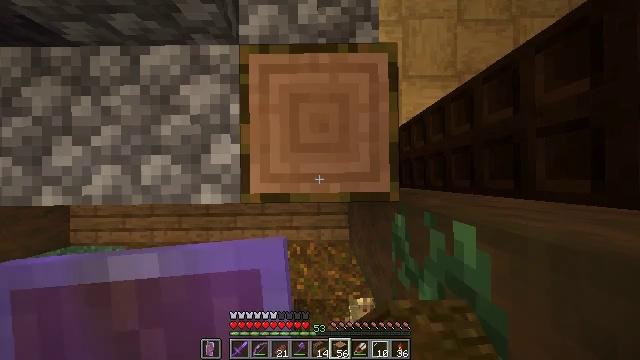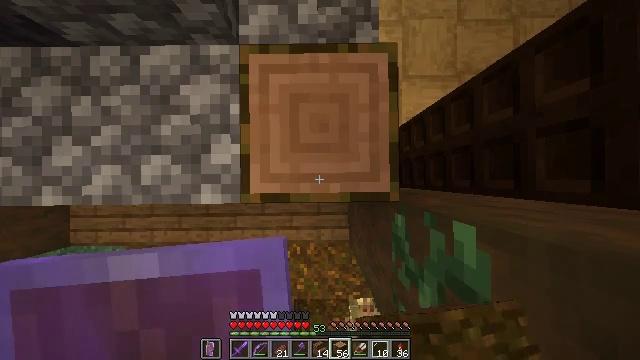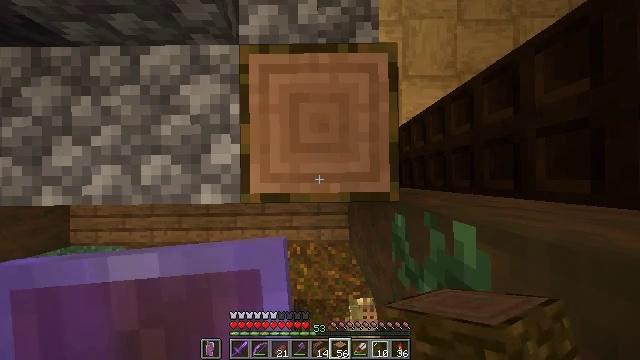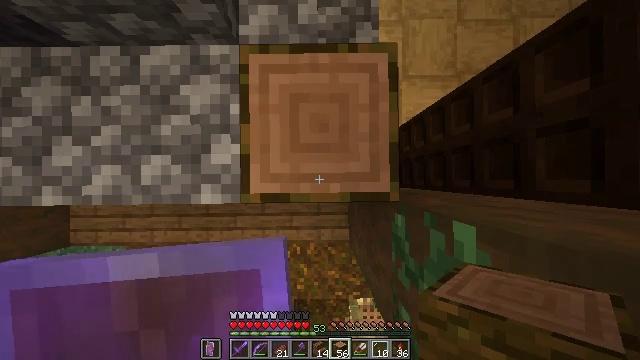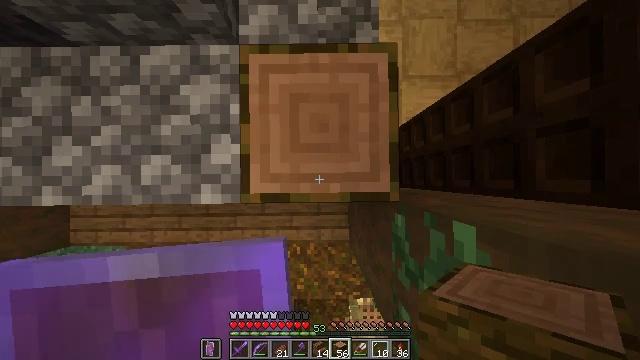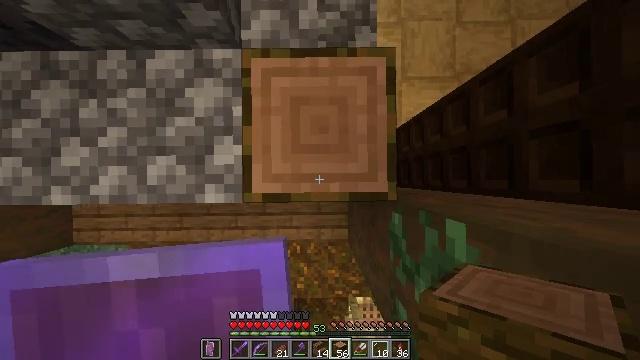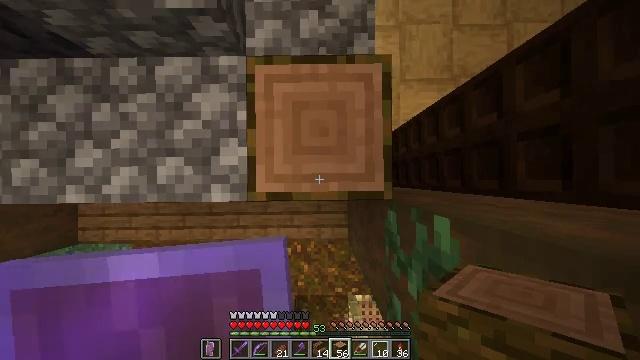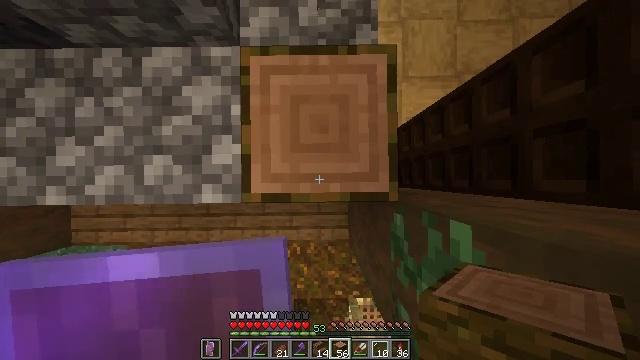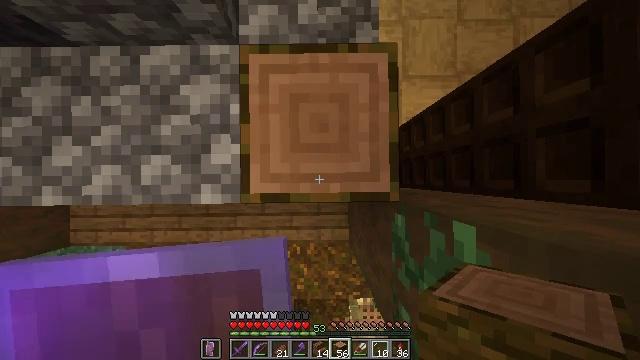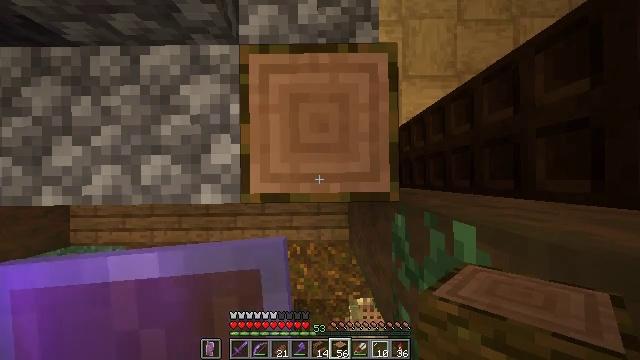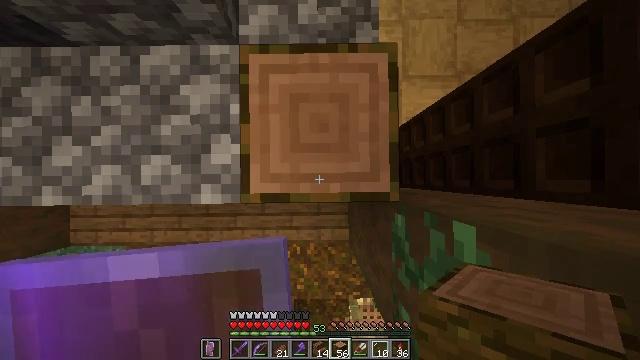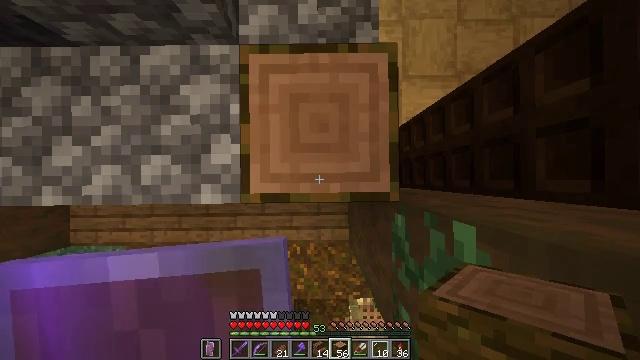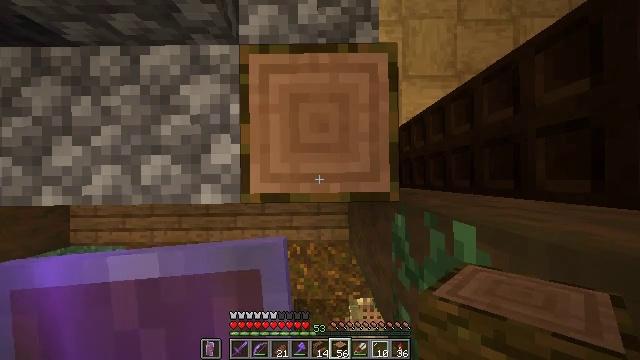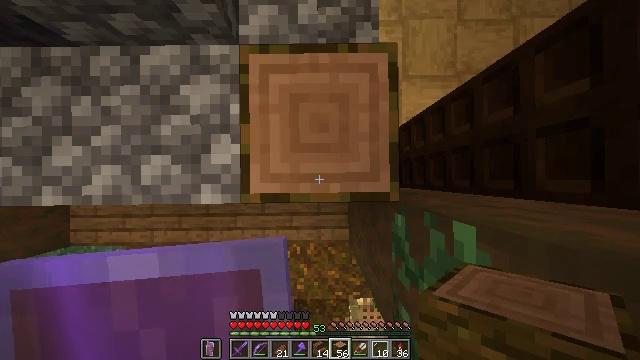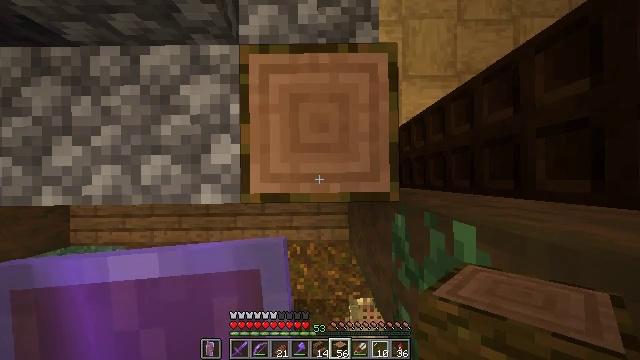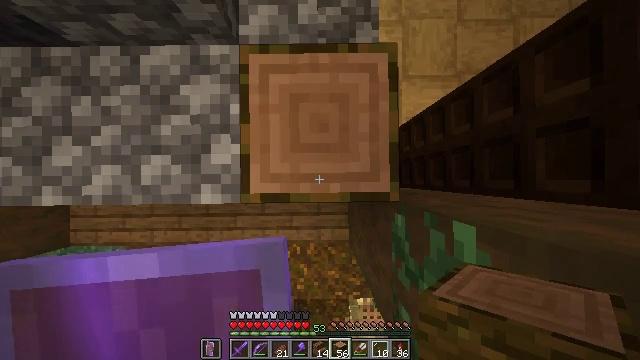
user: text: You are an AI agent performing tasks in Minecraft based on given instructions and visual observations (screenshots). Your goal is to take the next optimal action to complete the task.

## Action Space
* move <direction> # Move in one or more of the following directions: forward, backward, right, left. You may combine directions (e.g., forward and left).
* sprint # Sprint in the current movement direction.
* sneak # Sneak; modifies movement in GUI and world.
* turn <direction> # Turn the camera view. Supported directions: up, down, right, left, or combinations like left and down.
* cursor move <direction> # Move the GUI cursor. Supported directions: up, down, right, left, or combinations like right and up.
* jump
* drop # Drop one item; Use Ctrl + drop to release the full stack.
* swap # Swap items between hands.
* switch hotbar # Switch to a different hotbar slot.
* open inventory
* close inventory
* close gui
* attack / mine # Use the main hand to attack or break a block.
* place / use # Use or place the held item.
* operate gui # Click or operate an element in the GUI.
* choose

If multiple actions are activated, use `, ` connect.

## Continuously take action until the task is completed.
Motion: motion action
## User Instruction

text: Remove and gather vines.
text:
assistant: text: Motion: no_op
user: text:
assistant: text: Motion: no_op
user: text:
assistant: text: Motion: no_op
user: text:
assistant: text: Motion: no_op
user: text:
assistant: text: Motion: jump
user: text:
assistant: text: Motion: jump
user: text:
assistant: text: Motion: jump
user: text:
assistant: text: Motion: jump
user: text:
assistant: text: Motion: use / place, jump
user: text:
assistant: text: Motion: use / place, jump
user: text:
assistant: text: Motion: use / place, jump
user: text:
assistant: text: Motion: no_op
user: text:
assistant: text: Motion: no_op
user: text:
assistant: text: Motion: no_op
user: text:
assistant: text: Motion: no_op
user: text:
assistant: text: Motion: no_op
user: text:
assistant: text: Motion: no_op
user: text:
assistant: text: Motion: no_op
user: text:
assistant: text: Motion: turn right and up
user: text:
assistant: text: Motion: turn right and up
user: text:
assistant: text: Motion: turn right and up
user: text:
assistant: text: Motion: turn right and up
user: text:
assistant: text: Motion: turn right and up
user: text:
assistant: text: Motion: turn right and up
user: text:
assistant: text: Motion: turn right and up
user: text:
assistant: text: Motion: no_op
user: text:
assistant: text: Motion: no_op
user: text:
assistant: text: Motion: no_op
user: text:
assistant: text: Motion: no_op
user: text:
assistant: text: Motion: no_op